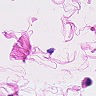
Metastatic tissue present: no